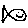
Label: fish